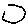
Label: hexagon